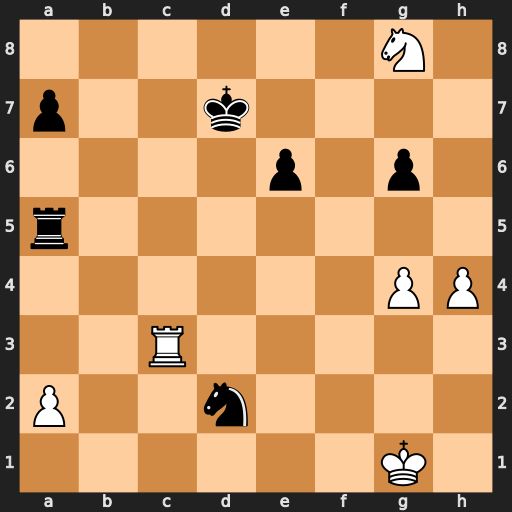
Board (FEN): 6N1/p2k4/4p1p1/r7/6PP/2R5/P2n4/6K1
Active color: w
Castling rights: -
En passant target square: -
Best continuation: Rd3+ Ke8 Rxd2